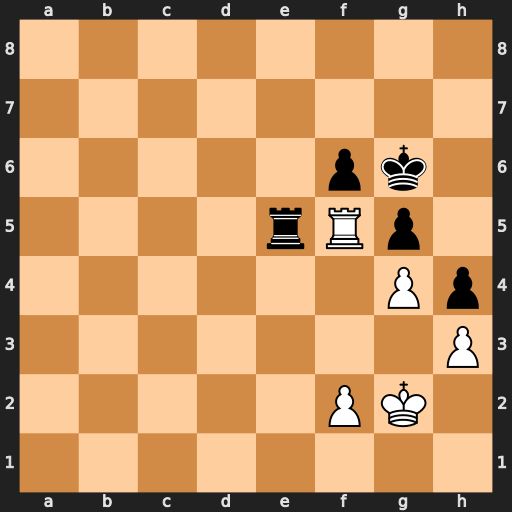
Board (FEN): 8/8/5pk1/4rRp1/6Pp/7P/5PK1/8
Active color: w
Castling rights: -
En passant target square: -
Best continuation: Rxe5 fxe5 Kf3